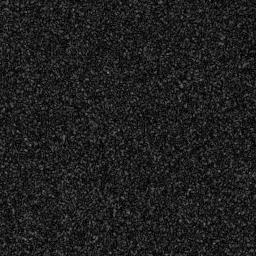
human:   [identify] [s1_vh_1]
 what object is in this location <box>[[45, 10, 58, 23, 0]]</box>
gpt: <ref>1 medium ship at the top</ref>